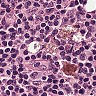
Metastatic tissue present: no